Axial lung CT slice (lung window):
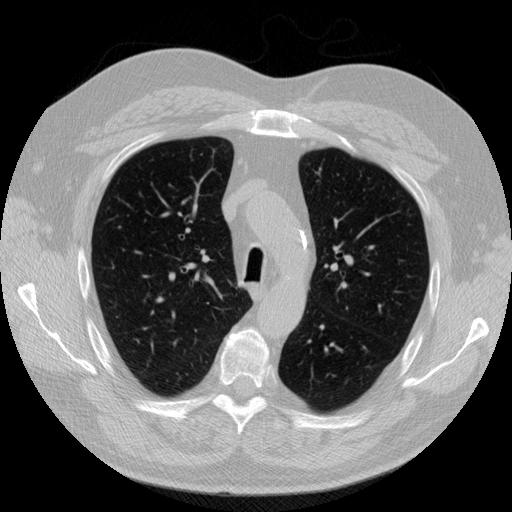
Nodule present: no